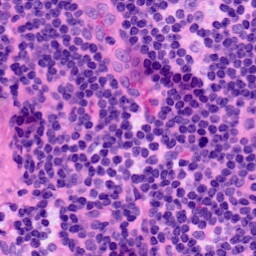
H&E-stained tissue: LymphNode